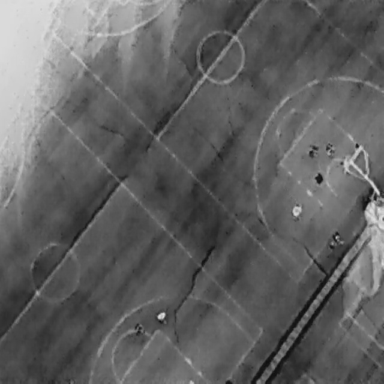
There are six People in the infrared image.